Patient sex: M
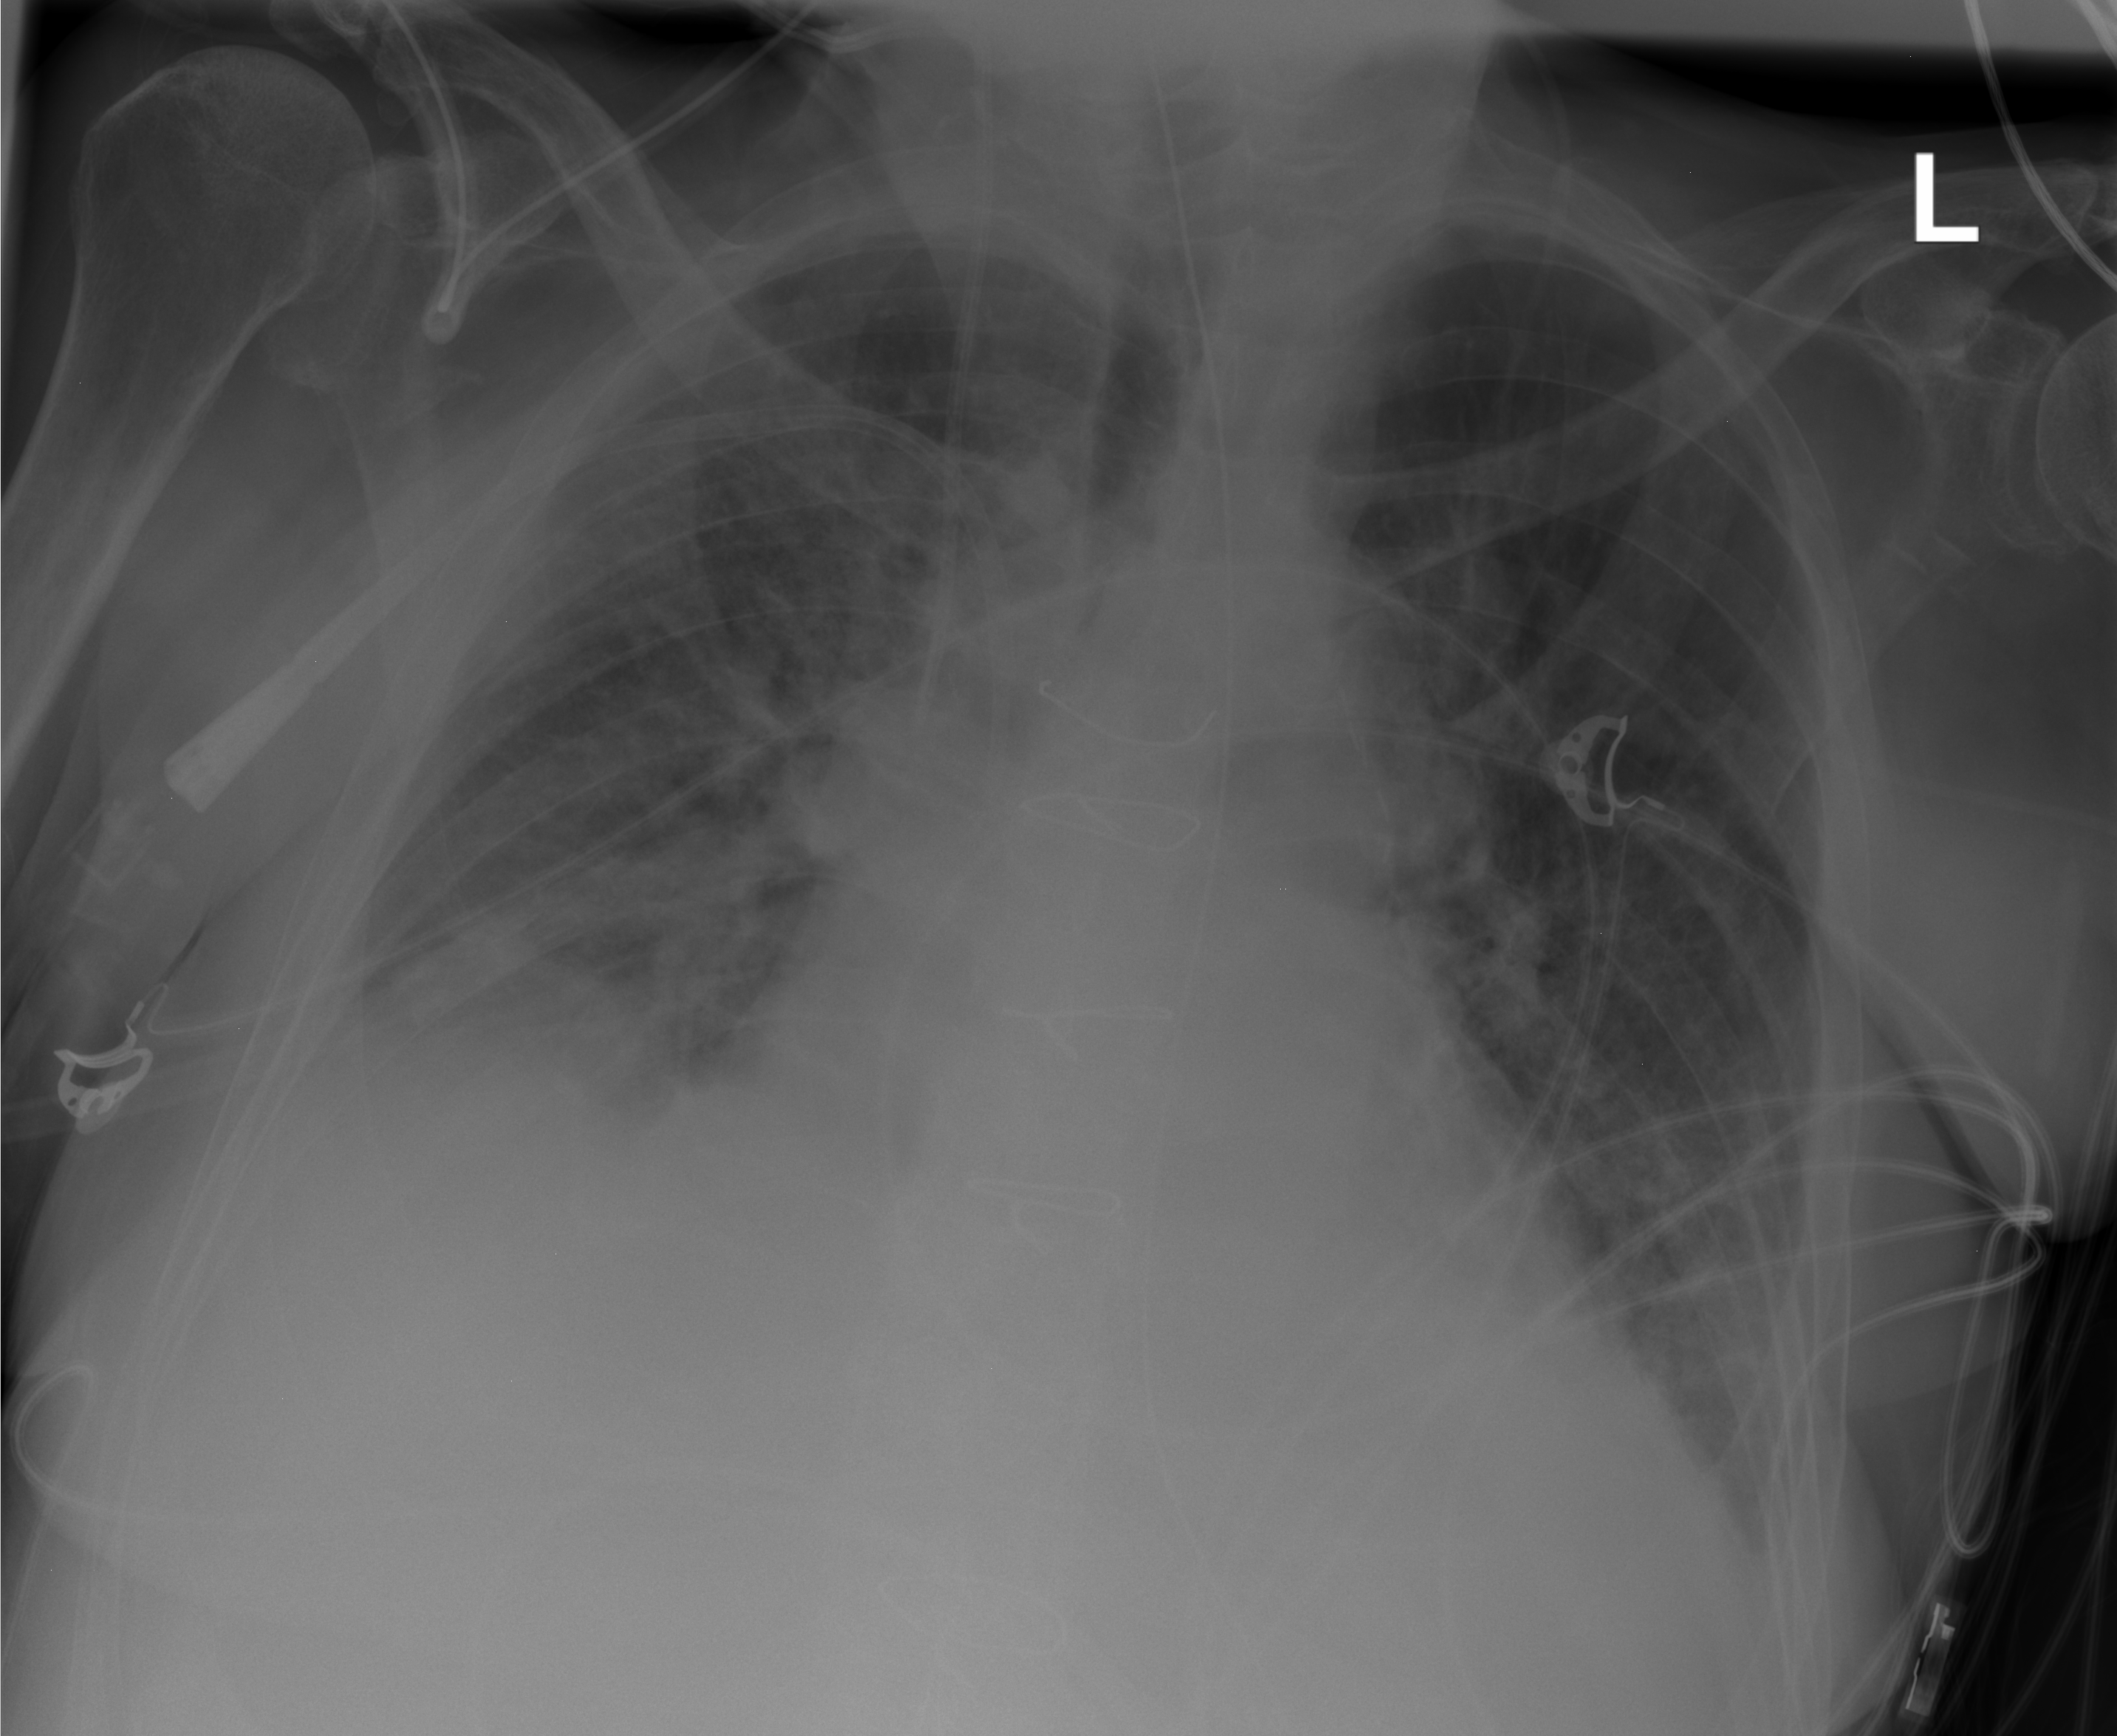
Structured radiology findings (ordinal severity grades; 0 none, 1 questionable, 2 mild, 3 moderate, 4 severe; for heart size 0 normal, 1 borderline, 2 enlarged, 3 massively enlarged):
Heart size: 2
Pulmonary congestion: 3
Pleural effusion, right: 2
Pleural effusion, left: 0
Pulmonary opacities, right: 3
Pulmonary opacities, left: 2
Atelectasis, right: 3
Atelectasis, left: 2